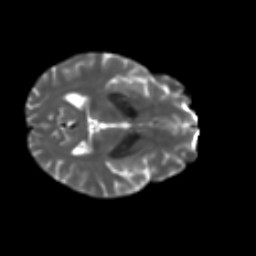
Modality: T2w
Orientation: axial
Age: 52
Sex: female
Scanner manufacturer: ge
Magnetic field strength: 3 T
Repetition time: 7.8 s
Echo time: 0.0606 s